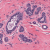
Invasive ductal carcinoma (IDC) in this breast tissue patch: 0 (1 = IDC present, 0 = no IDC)